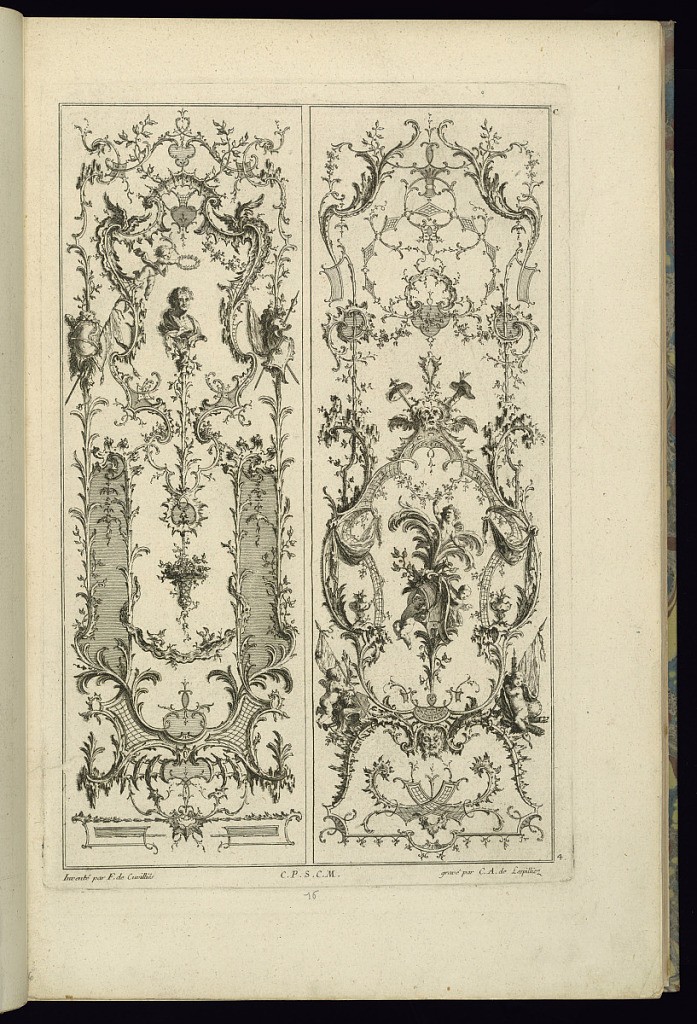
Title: Design for Two Panels of Ornament
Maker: François de Cuvilliés the Elder, Belgian, 1695 - 1768
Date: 1745
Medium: Etching and engraving on off-white laid paper
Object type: Print
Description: Design for two vertical panels of ornament. The left panel features at center a bust of a man crowned by a putto; the right panel, trelliswork and mascarons.  The plate is signed and numbered.